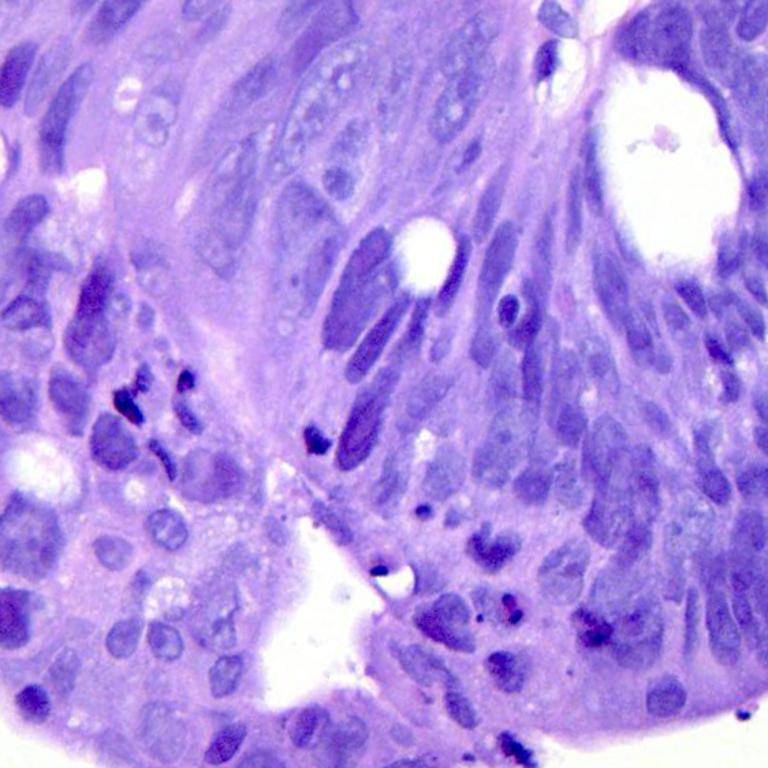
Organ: colon
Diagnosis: adenocarcinomas